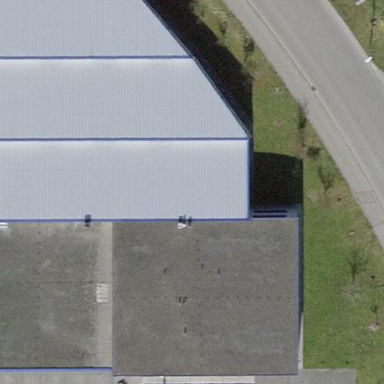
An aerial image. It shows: Commercial building.